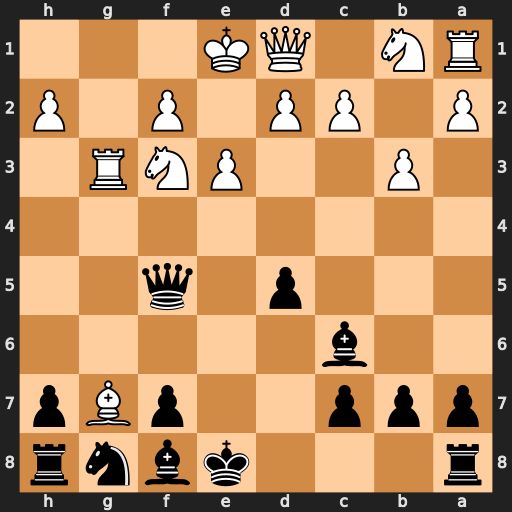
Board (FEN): r3kbnr/ppp2pBp/2b5/3p1q2/8/1P2PNR1/P1PP1P1P/RN1QK3
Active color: b
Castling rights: Qkq
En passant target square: -
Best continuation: Bxg7 Rxg7 Qf6 Rxg8+ Rxg8